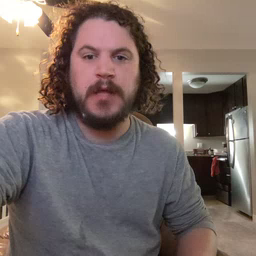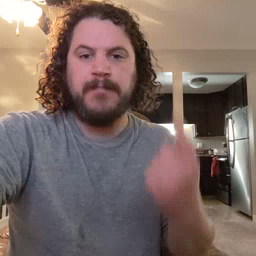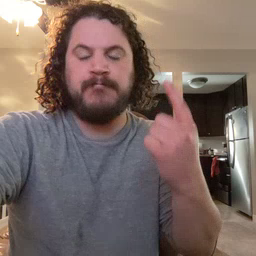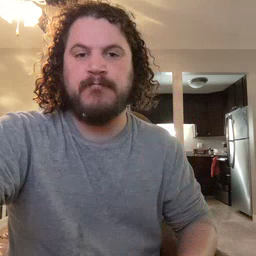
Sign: up